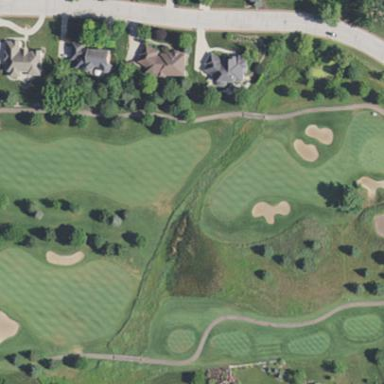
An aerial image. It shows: Golf rough area.